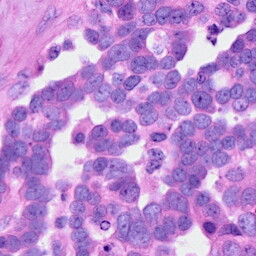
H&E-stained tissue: Ovarian